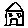
Label: house